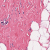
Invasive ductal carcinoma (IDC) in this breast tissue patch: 0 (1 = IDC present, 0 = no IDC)